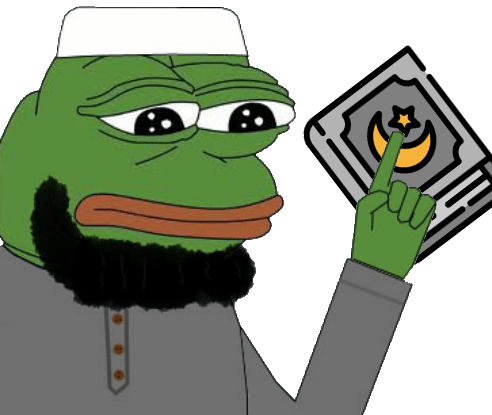
Label: 5_Pepe